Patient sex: M
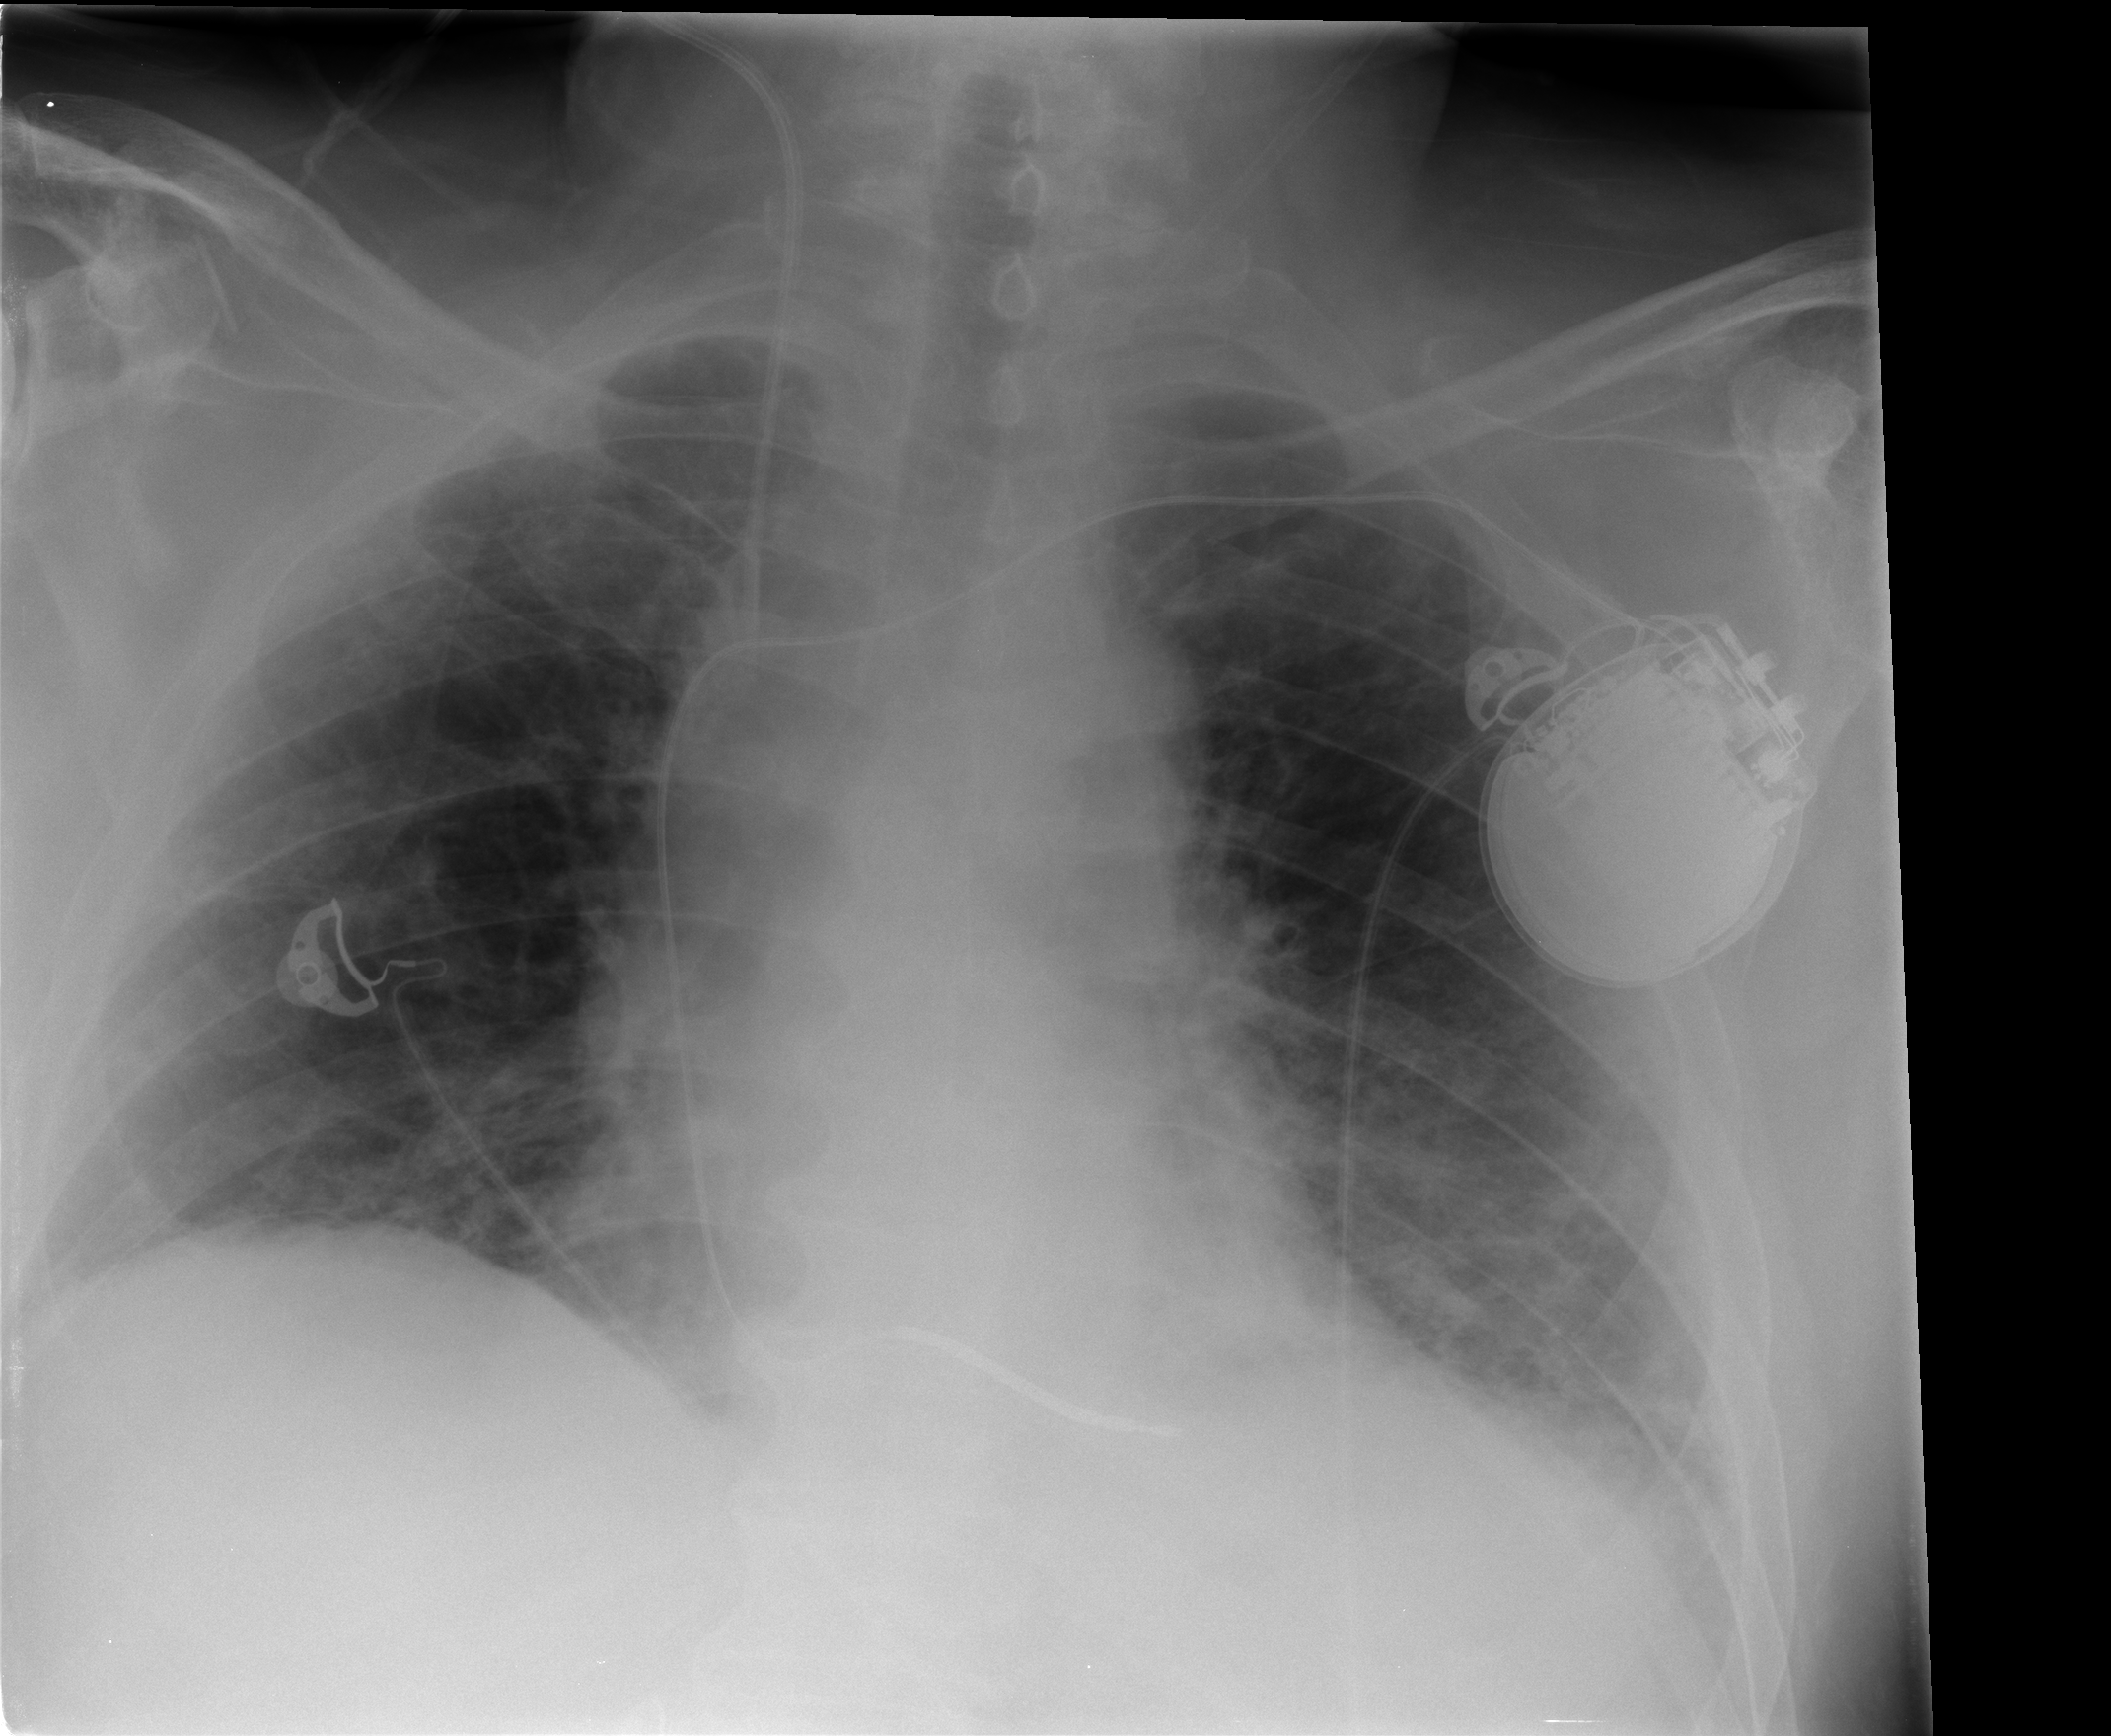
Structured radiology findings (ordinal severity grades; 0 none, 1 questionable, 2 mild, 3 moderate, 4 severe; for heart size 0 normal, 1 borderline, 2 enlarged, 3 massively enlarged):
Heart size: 0
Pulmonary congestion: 0
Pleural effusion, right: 0
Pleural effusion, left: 0
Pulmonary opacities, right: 1
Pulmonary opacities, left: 1
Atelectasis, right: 1
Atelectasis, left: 1